Question: I am inserting a custom marker in Google Maps and its not pointing accurately on the map. I Think its mainly because of the design of the pointing edge of the marker.
Is there any guide on how to make a custom marker ?
i am using the following lib: <URL>

'''
// JavaScript Document
$(document).ready(function () {
var map = new GMaps({
div: '#map',
lat: 13.00487,
lng: 77.576729,
zoom: 13,
});
map.addControl({
position: 'top_right',
text: 'Geolocate',
style: {
margin: '5px',
padding: '1px 6px',
border: 'solid 1px #717B87',
background: '#fff'
},
events: {
click: function () {
GMaps.geolocate({
success: function (position) {
map.setCenter(position.coords.latitude, position.coords.longitude);
},
error: function (error) {
alert('Geolocation failed: ' + error.message);
},
not_supported: function () {
alert("Your browser does not support geolocation");
}
});
}
}
});
map.addMarker({
lat: 13.00487,
lng: 77.576729,
title: 'Lima',
icon: "http://i.imgur.com/3YJ8z.png",
infoWindow: {
content: '<p>HTML Content</p>'
}
});
});
'''
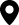
Answer: What you probably want is something like this:
'''
var image = new google.maps.MarkerImage(
'http://i.imgur.com/3YJ8z.png',
new google.maps.Size(19,25), // size of the image
new google.maps.Point(0,0), // origin, in this case top-left corner
new google.maps.Point(9, 25) // anchor, i.e. the point half-way along the bottom of the image
);
map.addMarker({
lat: 13.00487,
lng: 77.576729,
title: 'Lima',
icon: image,
infoWindow: {
content: '<p>HTML Content</p>'
}
});
'''